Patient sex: M
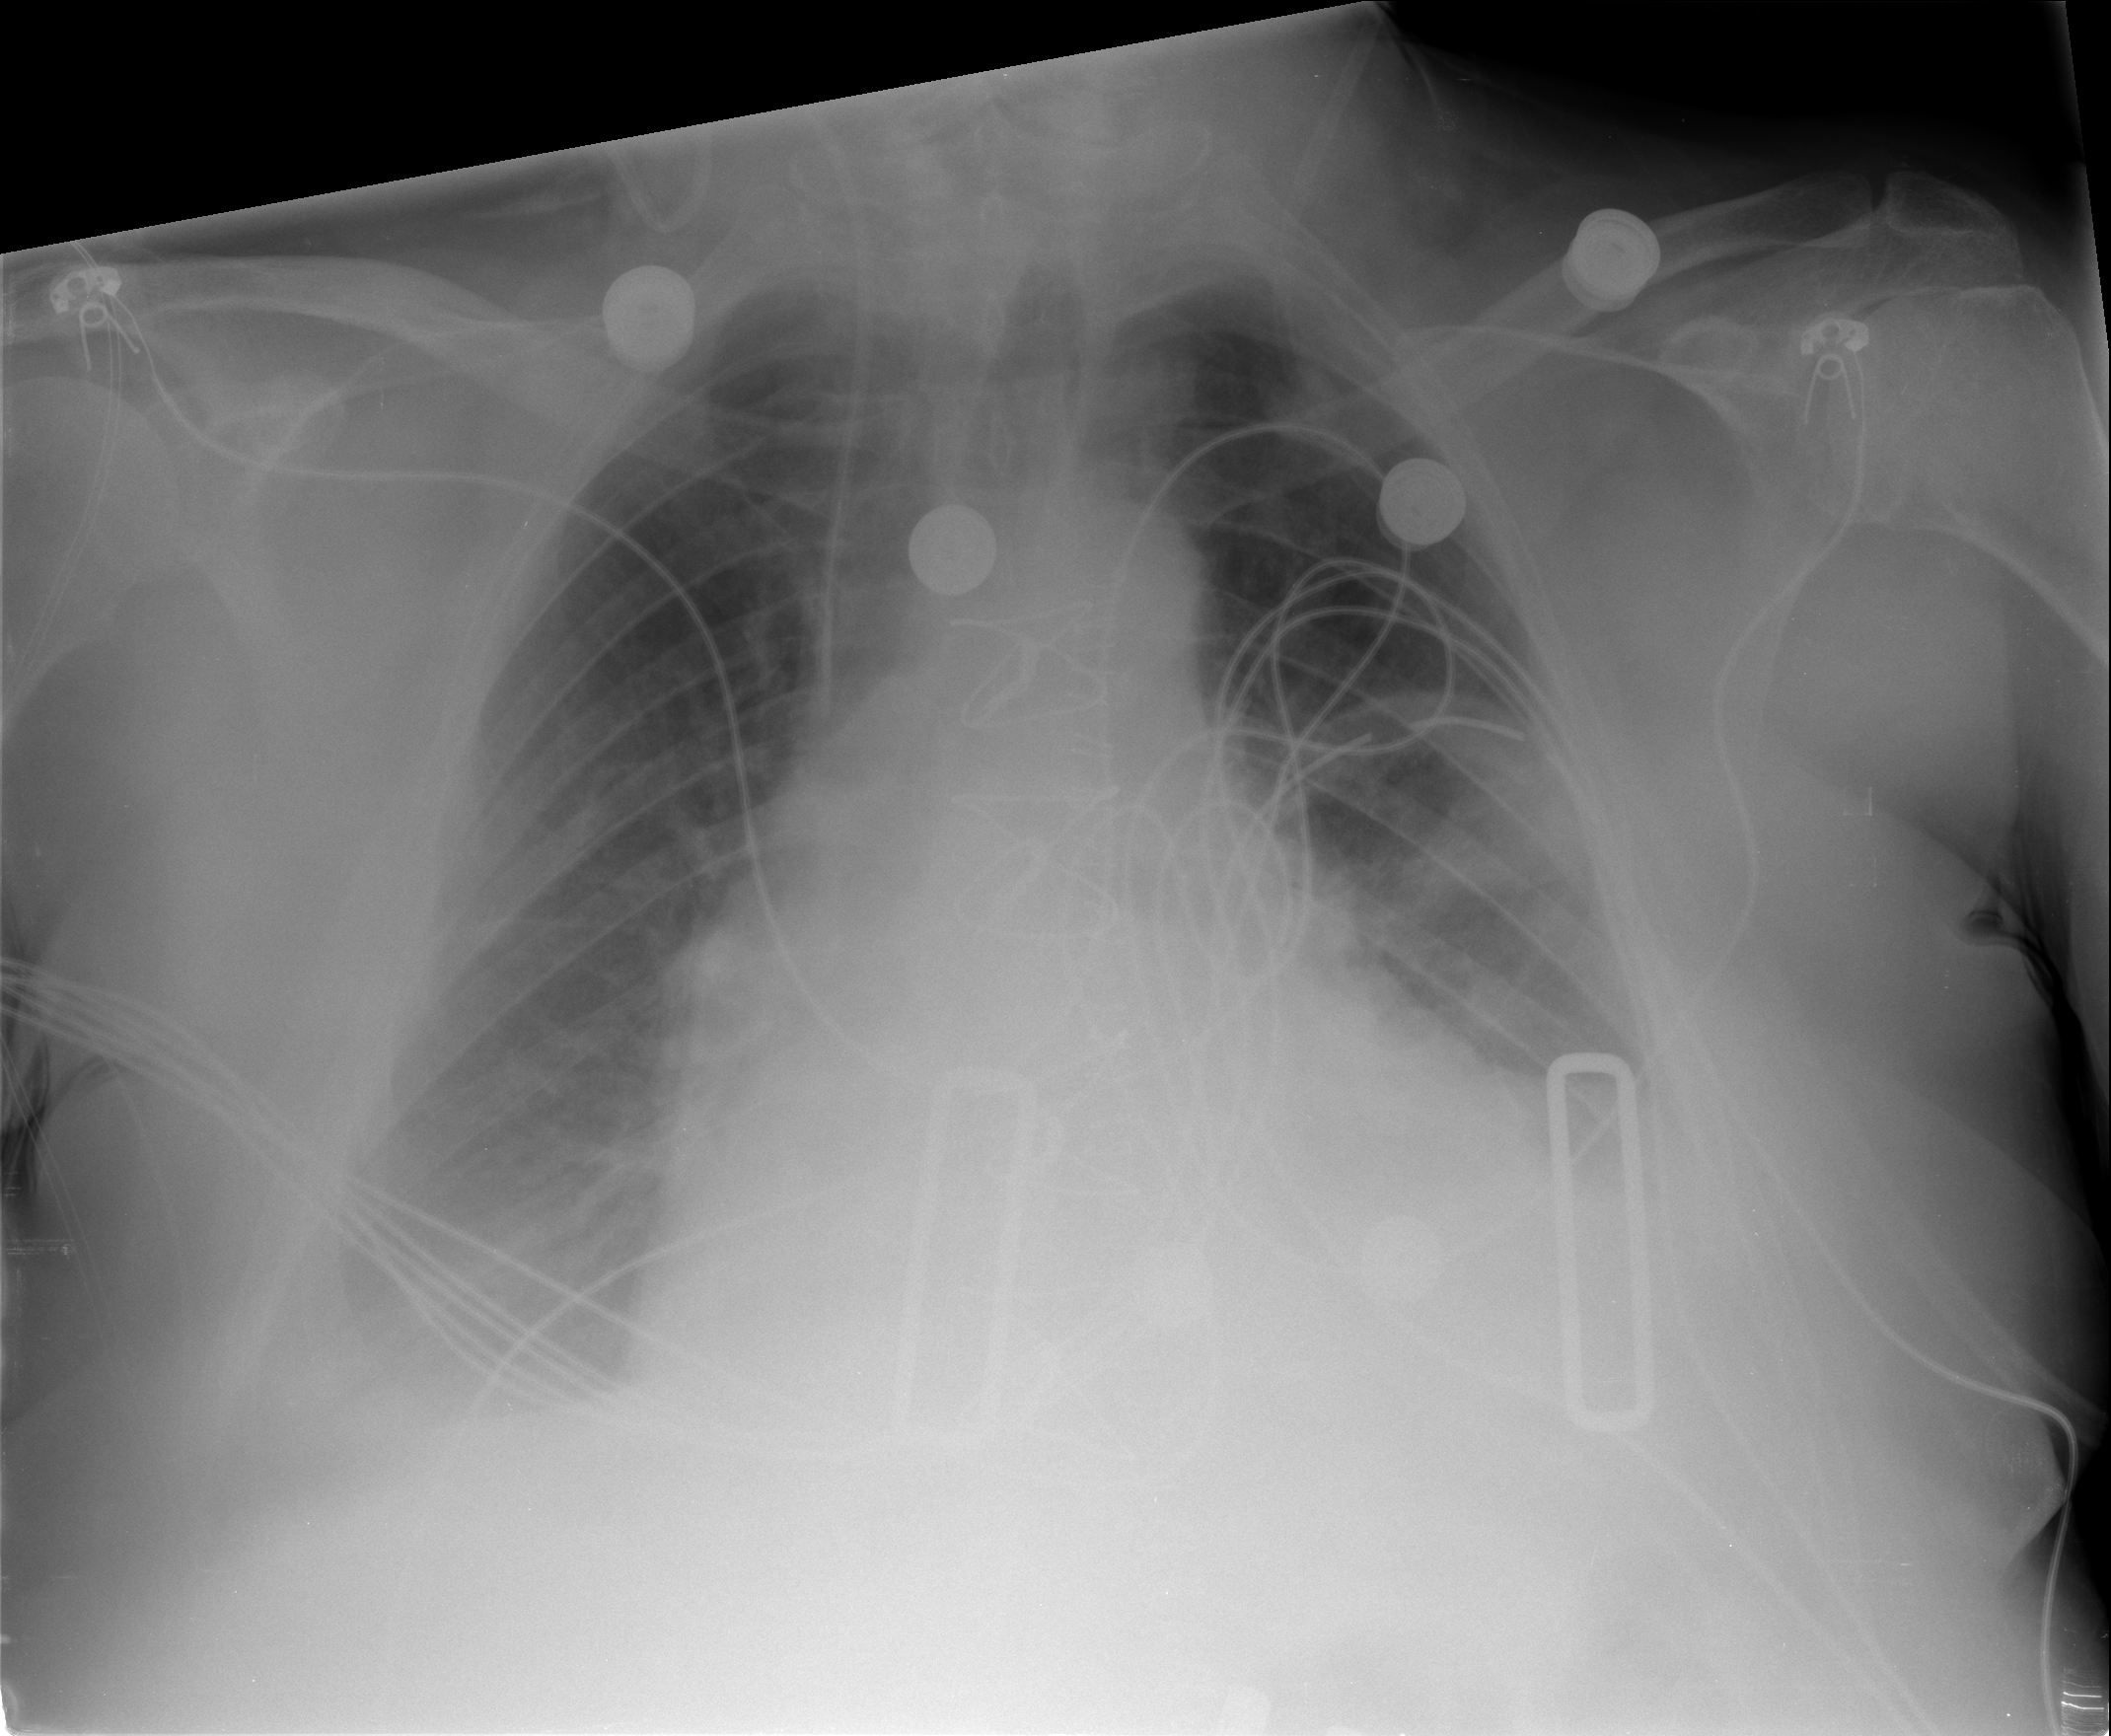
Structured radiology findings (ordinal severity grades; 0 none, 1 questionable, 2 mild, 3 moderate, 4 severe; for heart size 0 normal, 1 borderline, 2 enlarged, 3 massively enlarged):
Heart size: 2
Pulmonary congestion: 0
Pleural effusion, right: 1
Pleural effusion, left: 2
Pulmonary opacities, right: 0
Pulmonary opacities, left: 0
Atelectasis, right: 2
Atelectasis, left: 2